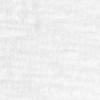
Label: no_change